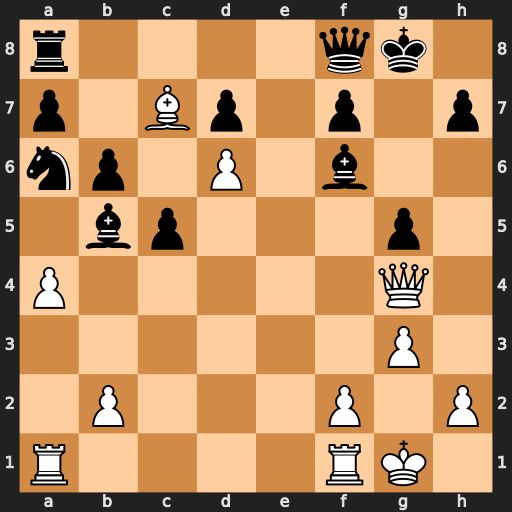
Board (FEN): r4qk1/p1Bp1p1p/np1P1b2/1bp3p1/P5Q1/6P1/1P3P1P/R4RK1
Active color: w
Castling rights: -
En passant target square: -
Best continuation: axb5 Nxc7 dxc7